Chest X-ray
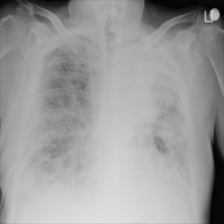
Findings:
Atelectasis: negative
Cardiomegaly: negative
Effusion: negative
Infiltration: positive
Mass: negative
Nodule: negative
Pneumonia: negative
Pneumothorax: negative
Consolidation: negative
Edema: negative
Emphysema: negative
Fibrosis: negative
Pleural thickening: negative
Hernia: negative